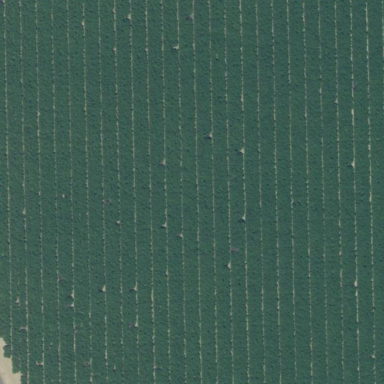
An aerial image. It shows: Orchard filled with almond trees.